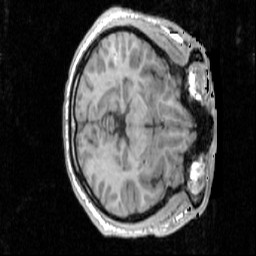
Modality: T1w
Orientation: axial